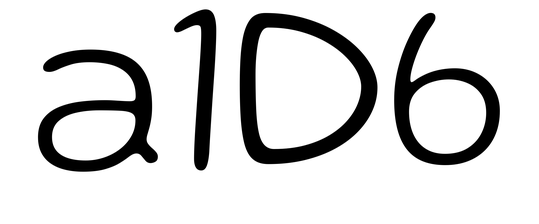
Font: Gluten_ExtraLight